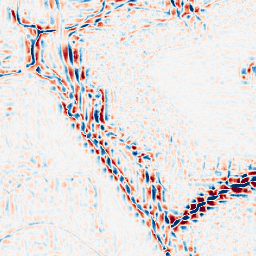
Category: wavelet
Decomposition family: wavelet_reverse_biorthogonal
Decomposition parameters: wavelet: rbio4.4
level: 3
Upsampling method: sinc_hamming
Upsampling parameters: scale: 8
kernel_size: 16
Upsampling scale: 8